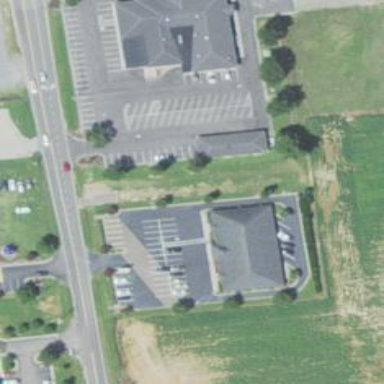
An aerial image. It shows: Healthcare clinic is depicted in the image.